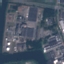
Land use / land cover: Industrial